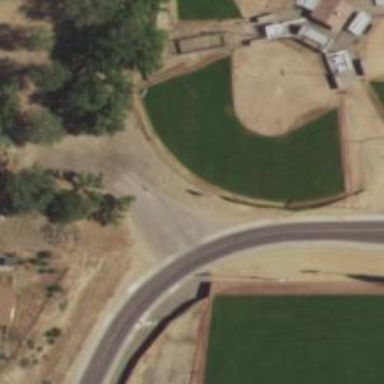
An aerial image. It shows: Baseball pitch for leisure and sports activities.